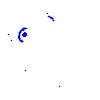
Particle: pion